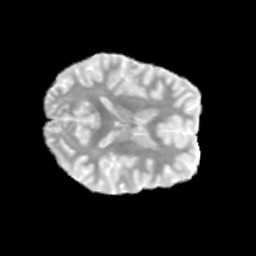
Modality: MD
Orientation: axial
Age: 23
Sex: female
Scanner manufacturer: siemens
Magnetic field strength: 3 T
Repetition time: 3.23 s
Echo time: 0.0892 s